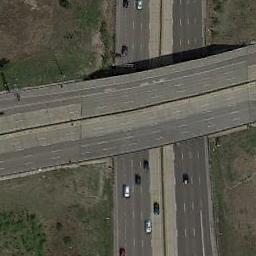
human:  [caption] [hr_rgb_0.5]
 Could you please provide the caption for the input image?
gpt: An overpass is above the road .

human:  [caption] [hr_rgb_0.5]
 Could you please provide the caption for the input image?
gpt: There are many cars on the road under the overpass .

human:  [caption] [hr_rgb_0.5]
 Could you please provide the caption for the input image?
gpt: The overpass is over the road on the lawn .

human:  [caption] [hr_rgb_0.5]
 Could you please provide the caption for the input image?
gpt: The overpass is next to the grass with some cars .

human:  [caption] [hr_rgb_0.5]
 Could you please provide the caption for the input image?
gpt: There are green lawns beside the overpass .